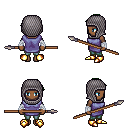
a pixel art fantasy rpg character, female body template, human, dark skin, chain tabard jacket, teal pants, green long mohawk hairstyle, chain hood, white cloth bandages, gold boots, spear, four views (front, back, left, right), 2x2 character sprite sheet, small pixel art, hard edges, no anti-aliasing